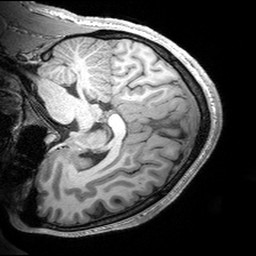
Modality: T1w
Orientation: sagittal
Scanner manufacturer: siemens
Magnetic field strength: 3 T
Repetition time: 2.53 s
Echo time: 0.00299 s